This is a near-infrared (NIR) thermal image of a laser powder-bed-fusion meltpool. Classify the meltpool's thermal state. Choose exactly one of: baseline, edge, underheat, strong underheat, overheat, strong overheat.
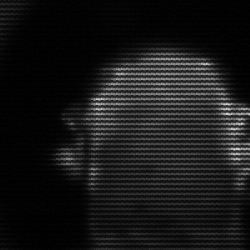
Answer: baseline